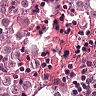
Metastatic tissue present: yes